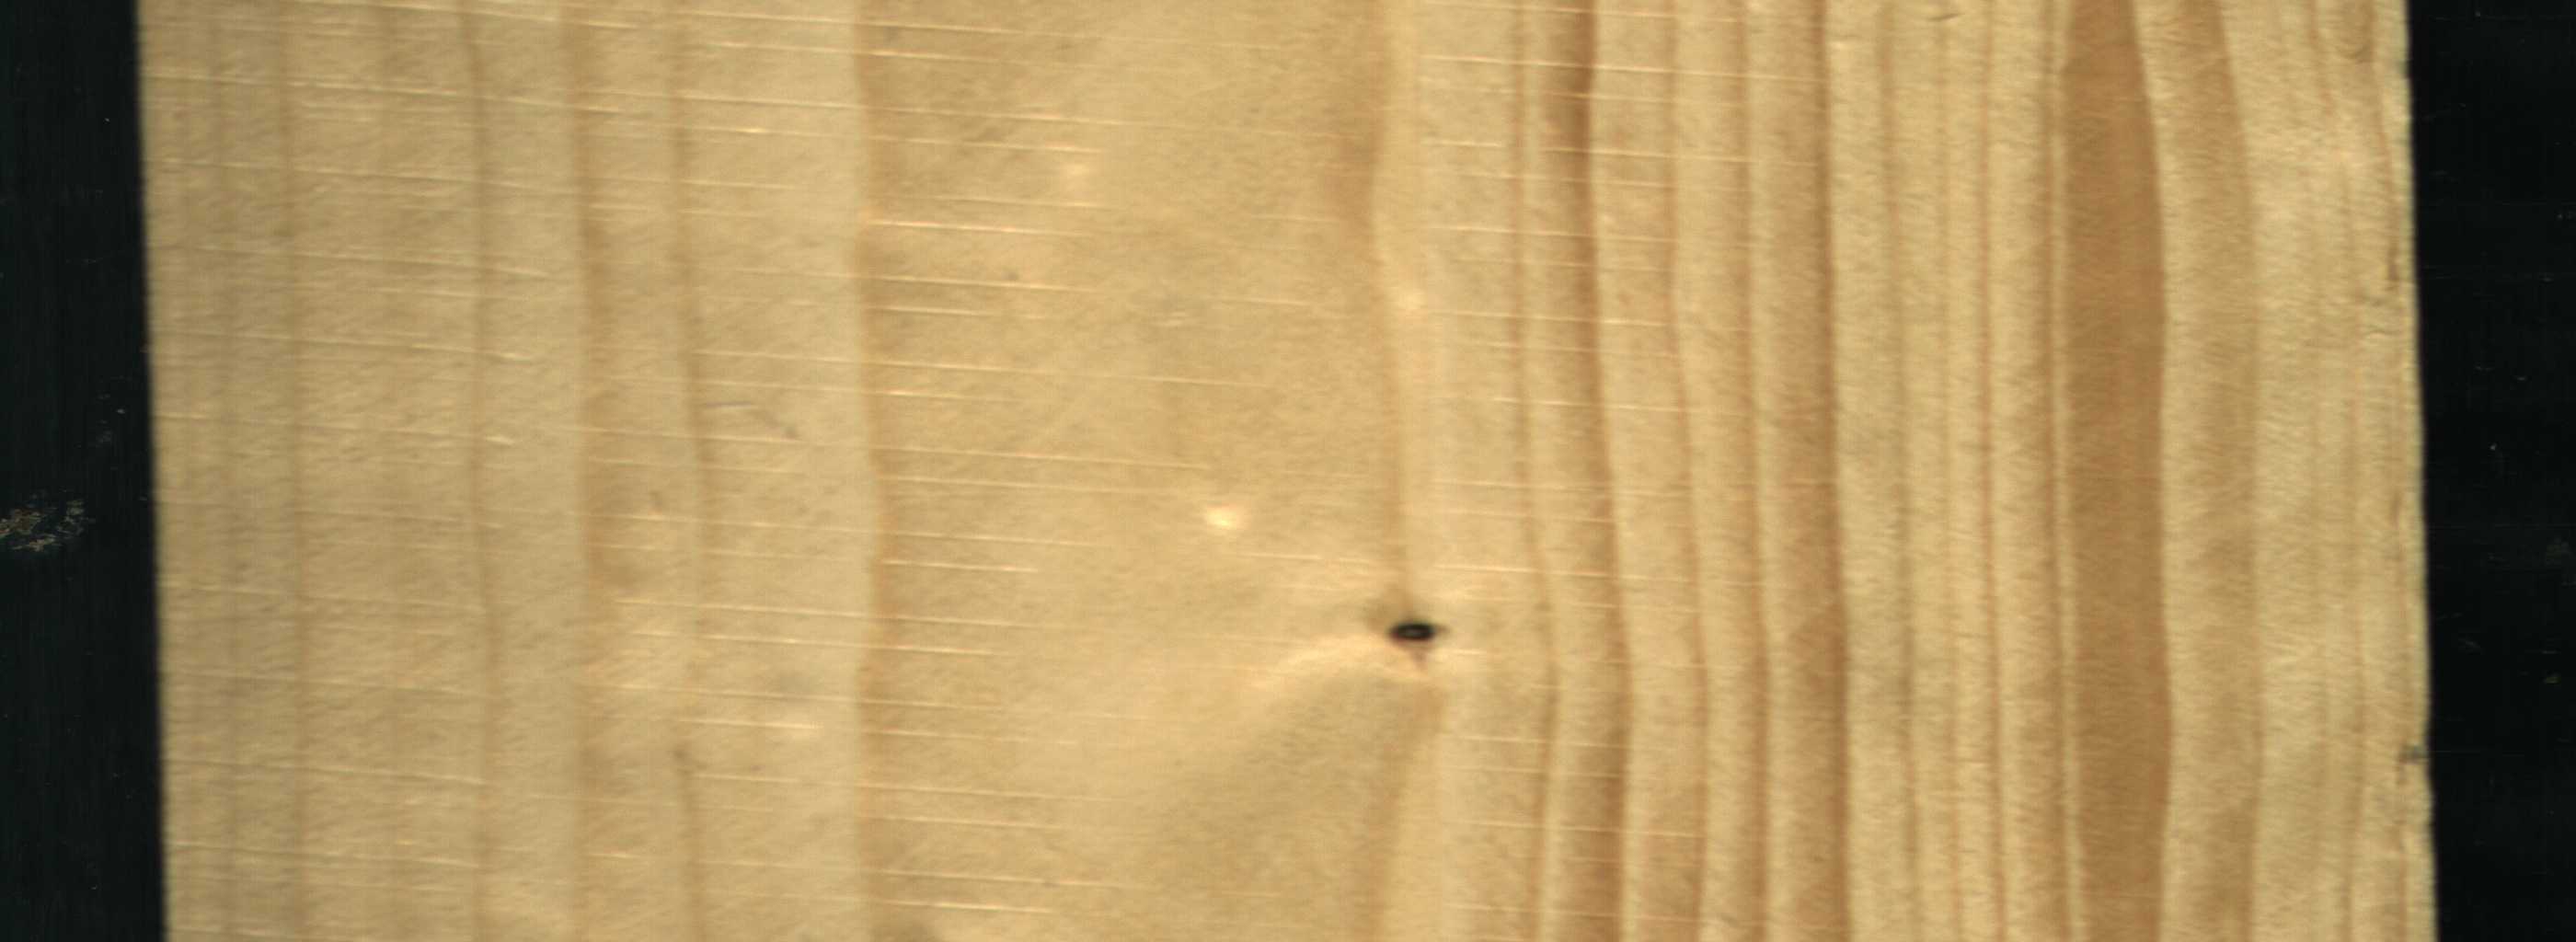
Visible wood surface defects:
Dead_Knot